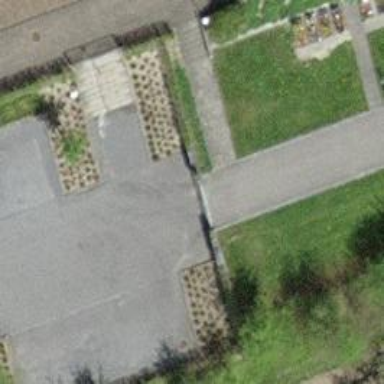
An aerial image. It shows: Gate.